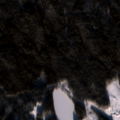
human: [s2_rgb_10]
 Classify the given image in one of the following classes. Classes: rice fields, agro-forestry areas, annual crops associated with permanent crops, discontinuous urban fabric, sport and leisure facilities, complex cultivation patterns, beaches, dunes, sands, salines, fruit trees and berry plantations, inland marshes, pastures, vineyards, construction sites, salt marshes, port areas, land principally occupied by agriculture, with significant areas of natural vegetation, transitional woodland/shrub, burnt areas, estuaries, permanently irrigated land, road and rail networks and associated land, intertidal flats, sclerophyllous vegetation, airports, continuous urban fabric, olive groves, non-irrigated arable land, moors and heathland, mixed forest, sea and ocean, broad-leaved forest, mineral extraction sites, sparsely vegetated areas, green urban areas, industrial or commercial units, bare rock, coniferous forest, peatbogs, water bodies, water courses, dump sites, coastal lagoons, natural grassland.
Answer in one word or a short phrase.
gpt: coniferous forest, mixed forest